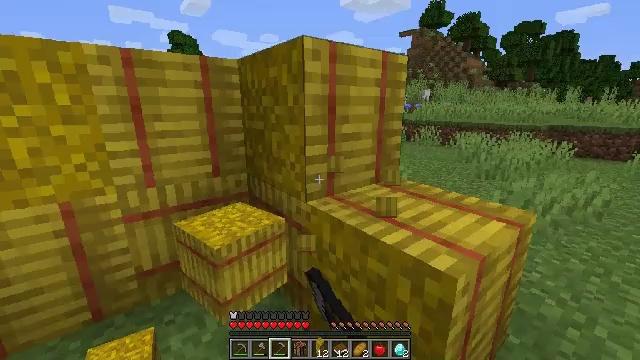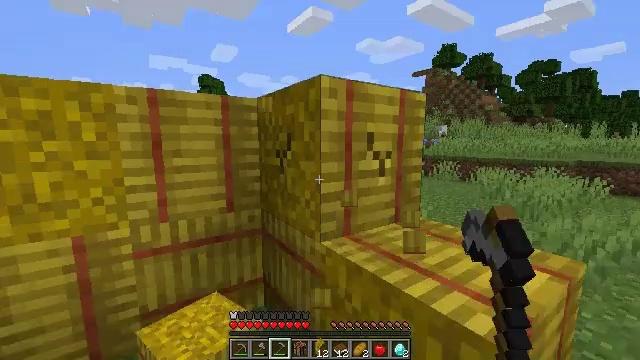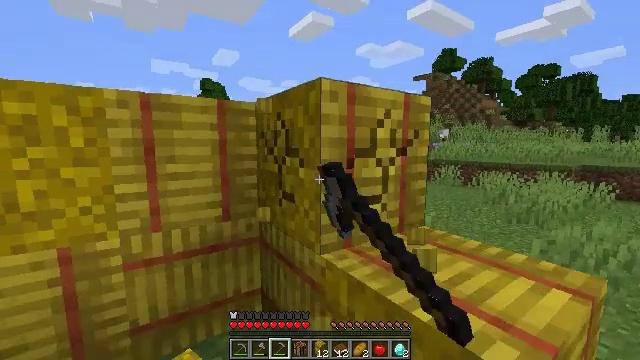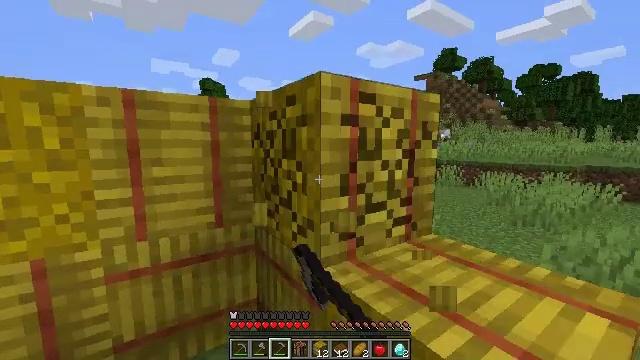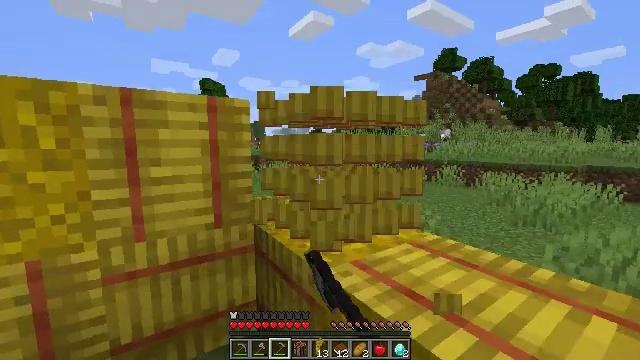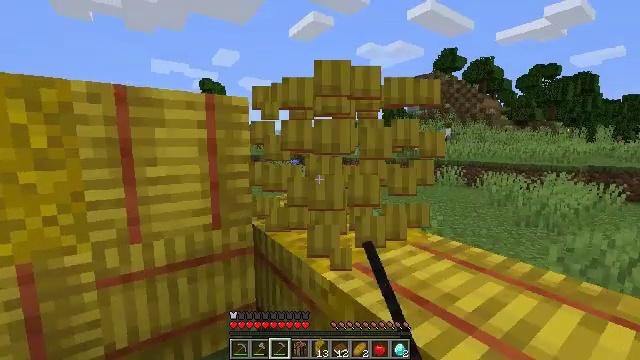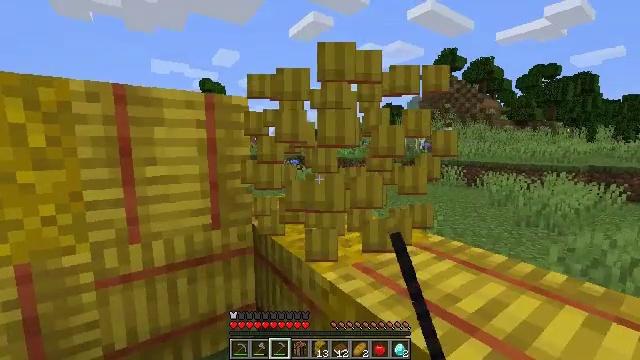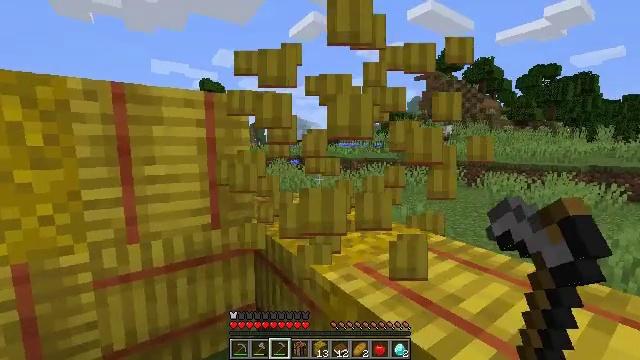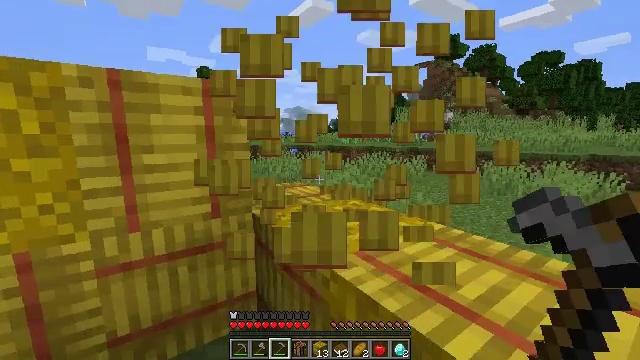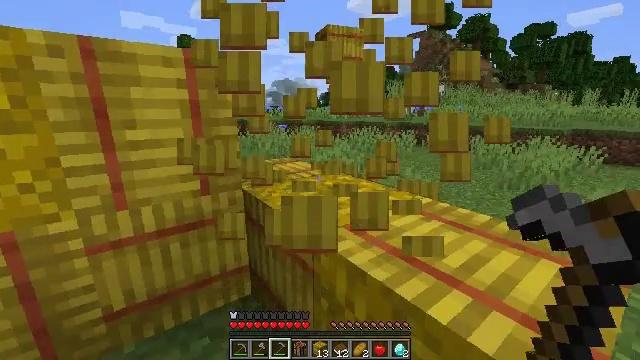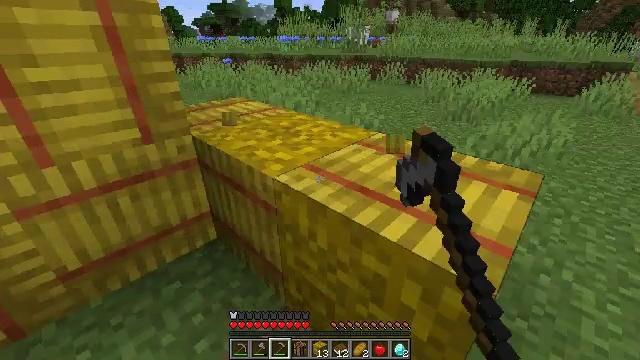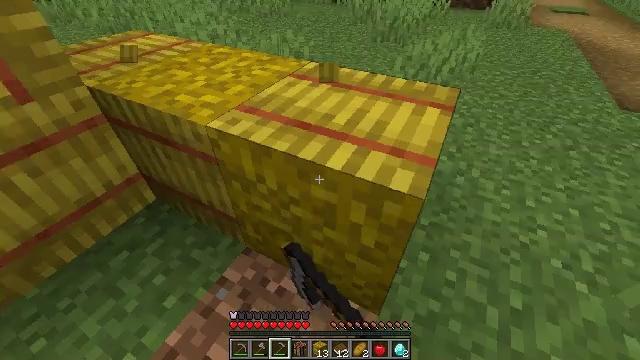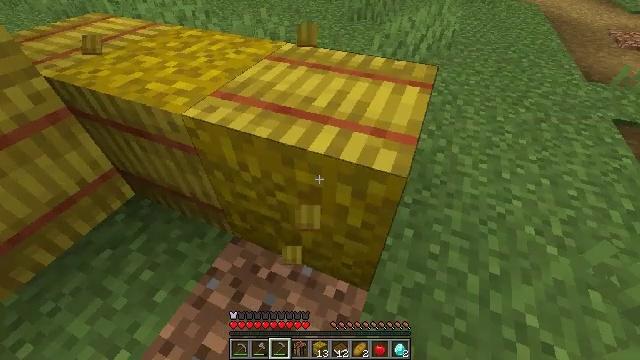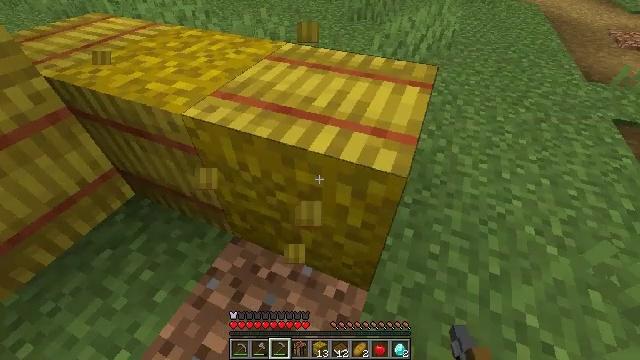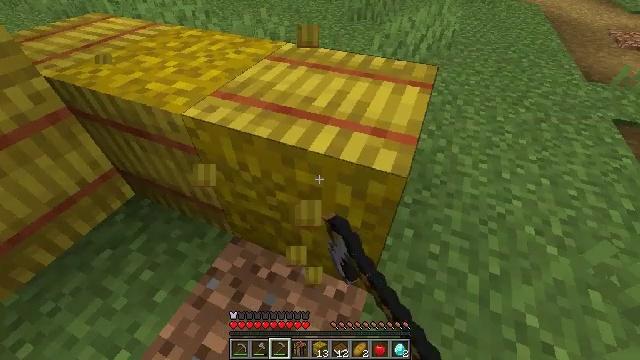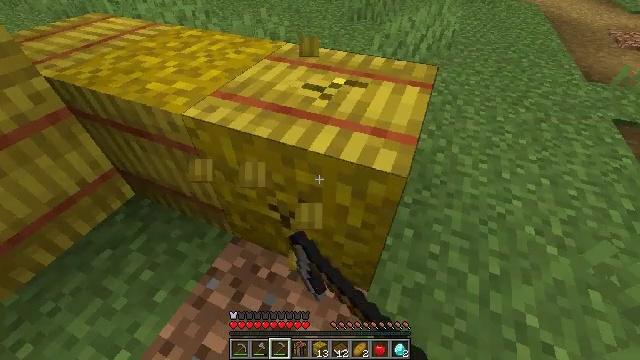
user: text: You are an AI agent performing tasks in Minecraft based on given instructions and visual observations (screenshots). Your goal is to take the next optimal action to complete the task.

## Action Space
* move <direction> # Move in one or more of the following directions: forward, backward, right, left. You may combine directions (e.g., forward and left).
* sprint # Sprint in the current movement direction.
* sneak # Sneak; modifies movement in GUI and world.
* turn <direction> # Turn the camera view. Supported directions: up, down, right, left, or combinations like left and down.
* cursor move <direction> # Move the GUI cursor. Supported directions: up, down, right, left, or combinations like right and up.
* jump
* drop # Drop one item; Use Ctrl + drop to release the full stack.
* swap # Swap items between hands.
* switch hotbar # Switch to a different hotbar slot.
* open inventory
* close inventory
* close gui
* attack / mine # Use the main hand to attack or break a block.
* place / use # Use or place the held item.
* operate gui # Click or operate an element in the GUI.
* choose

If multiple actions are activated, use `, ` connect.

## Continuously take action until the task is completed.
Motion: motion action
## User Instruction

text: Attack the hay block to get hay.
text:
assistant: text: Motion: move forward, turn left and up, attack / mine
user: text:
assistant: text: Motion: move forward, attack / mine
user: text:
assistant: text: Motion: attack / mine
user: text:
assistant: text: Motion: attack / mine
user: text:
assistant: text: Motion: attack / mine
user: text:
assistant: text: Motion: attack / mine
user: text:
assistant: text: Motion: attack / mine
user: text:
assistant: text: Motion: turn down, attack / mine
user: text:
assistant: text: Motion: turn right and down, attack / mine
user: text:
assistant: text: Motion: turn right and down, attack / mine
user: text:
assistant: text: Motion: turn right and down, attack / mine
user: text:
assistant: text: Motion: turn right and down, attack / mine
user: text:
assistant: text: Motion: attack / mine
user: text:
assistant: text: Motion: attack / mine
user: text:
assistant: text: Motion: attack / mine
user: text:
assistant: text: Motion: attack / mine
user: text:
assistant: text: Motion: attack / mine
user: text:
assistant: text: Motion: attack / mine
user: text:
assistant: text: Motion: turn left, attack / mine
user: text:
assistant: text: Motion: turn left and up, attack / mine
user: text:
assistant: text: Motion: turn left and up, attack / mine
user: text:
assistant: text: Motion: turn left and up, attack / mine
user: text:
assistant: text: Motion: move forward, turn left and up, attack / mine
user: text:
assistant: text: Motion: move forward and move right, turn left and up, attack / mine
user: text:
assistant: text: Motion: move forward and move right, turn left, attack / mine
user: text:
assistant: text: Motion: move right, turn left and up, attack / mine
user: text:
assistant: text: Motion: turn left, attack / mine
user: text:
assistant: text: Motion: turn left, attack / mine
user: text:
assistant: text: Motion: turn left, attack / mine
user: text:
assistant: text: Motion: turn left, attack / mine